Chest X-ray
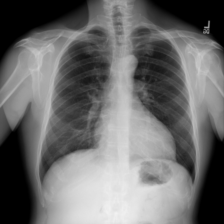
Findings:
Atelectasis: negative
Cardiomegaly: negative
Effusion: negative
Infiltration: negative
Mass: negative
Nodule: negative
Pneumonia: negative
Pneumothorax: negative
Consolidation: negative
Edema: negative
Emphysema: negative
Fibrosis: negative
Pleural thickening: negative
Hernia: negative